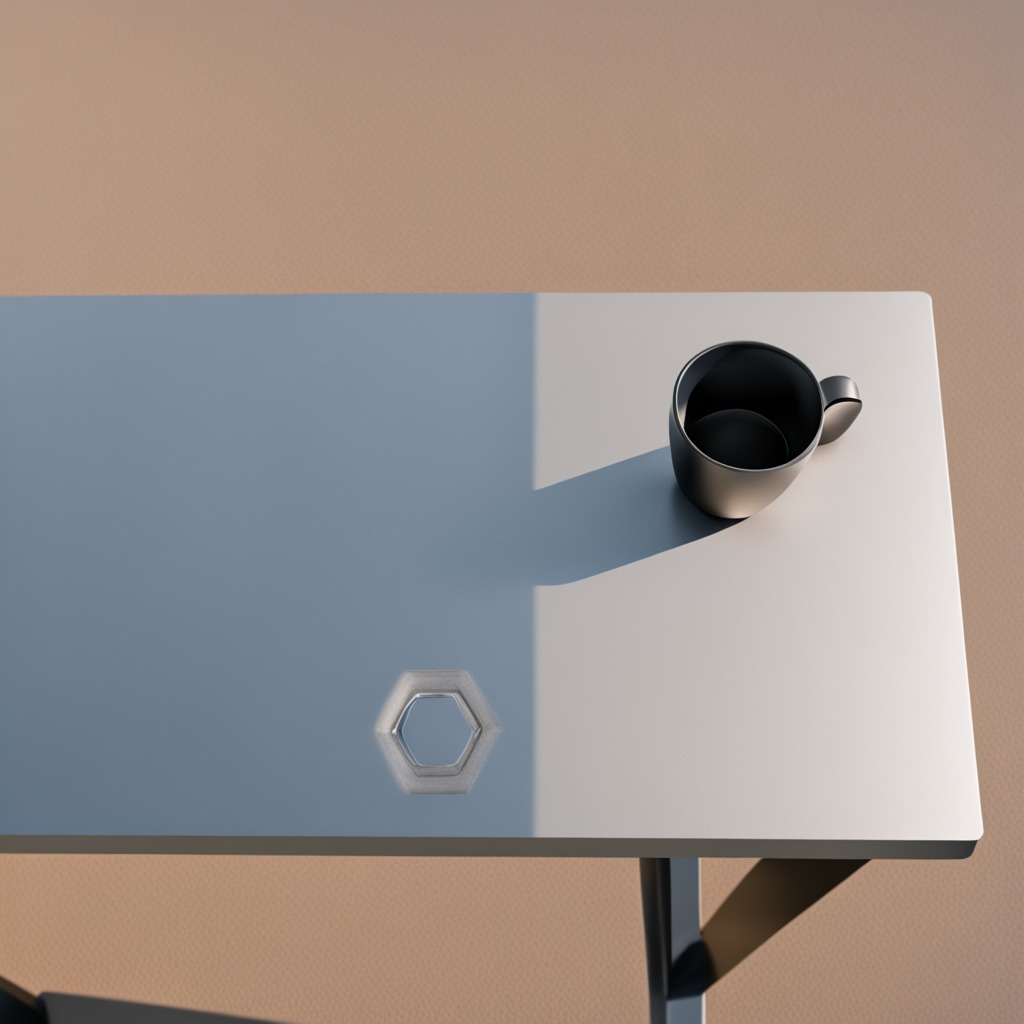
A metal nut is lying on the table.